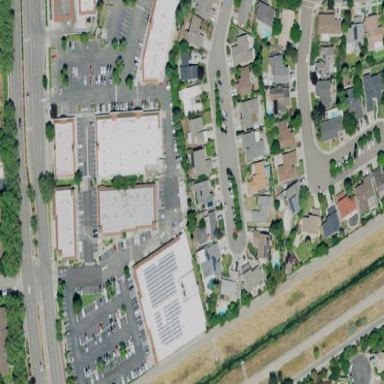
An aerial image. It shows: Retail area.